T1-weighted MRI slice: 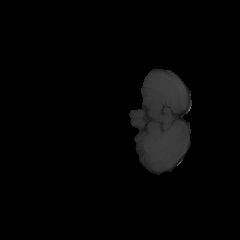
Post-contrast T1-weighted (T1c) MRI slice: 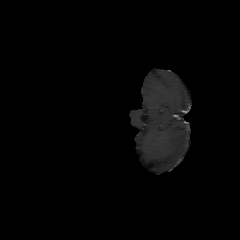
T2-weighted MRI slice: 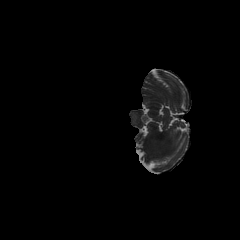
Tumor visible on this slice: no